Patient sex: M
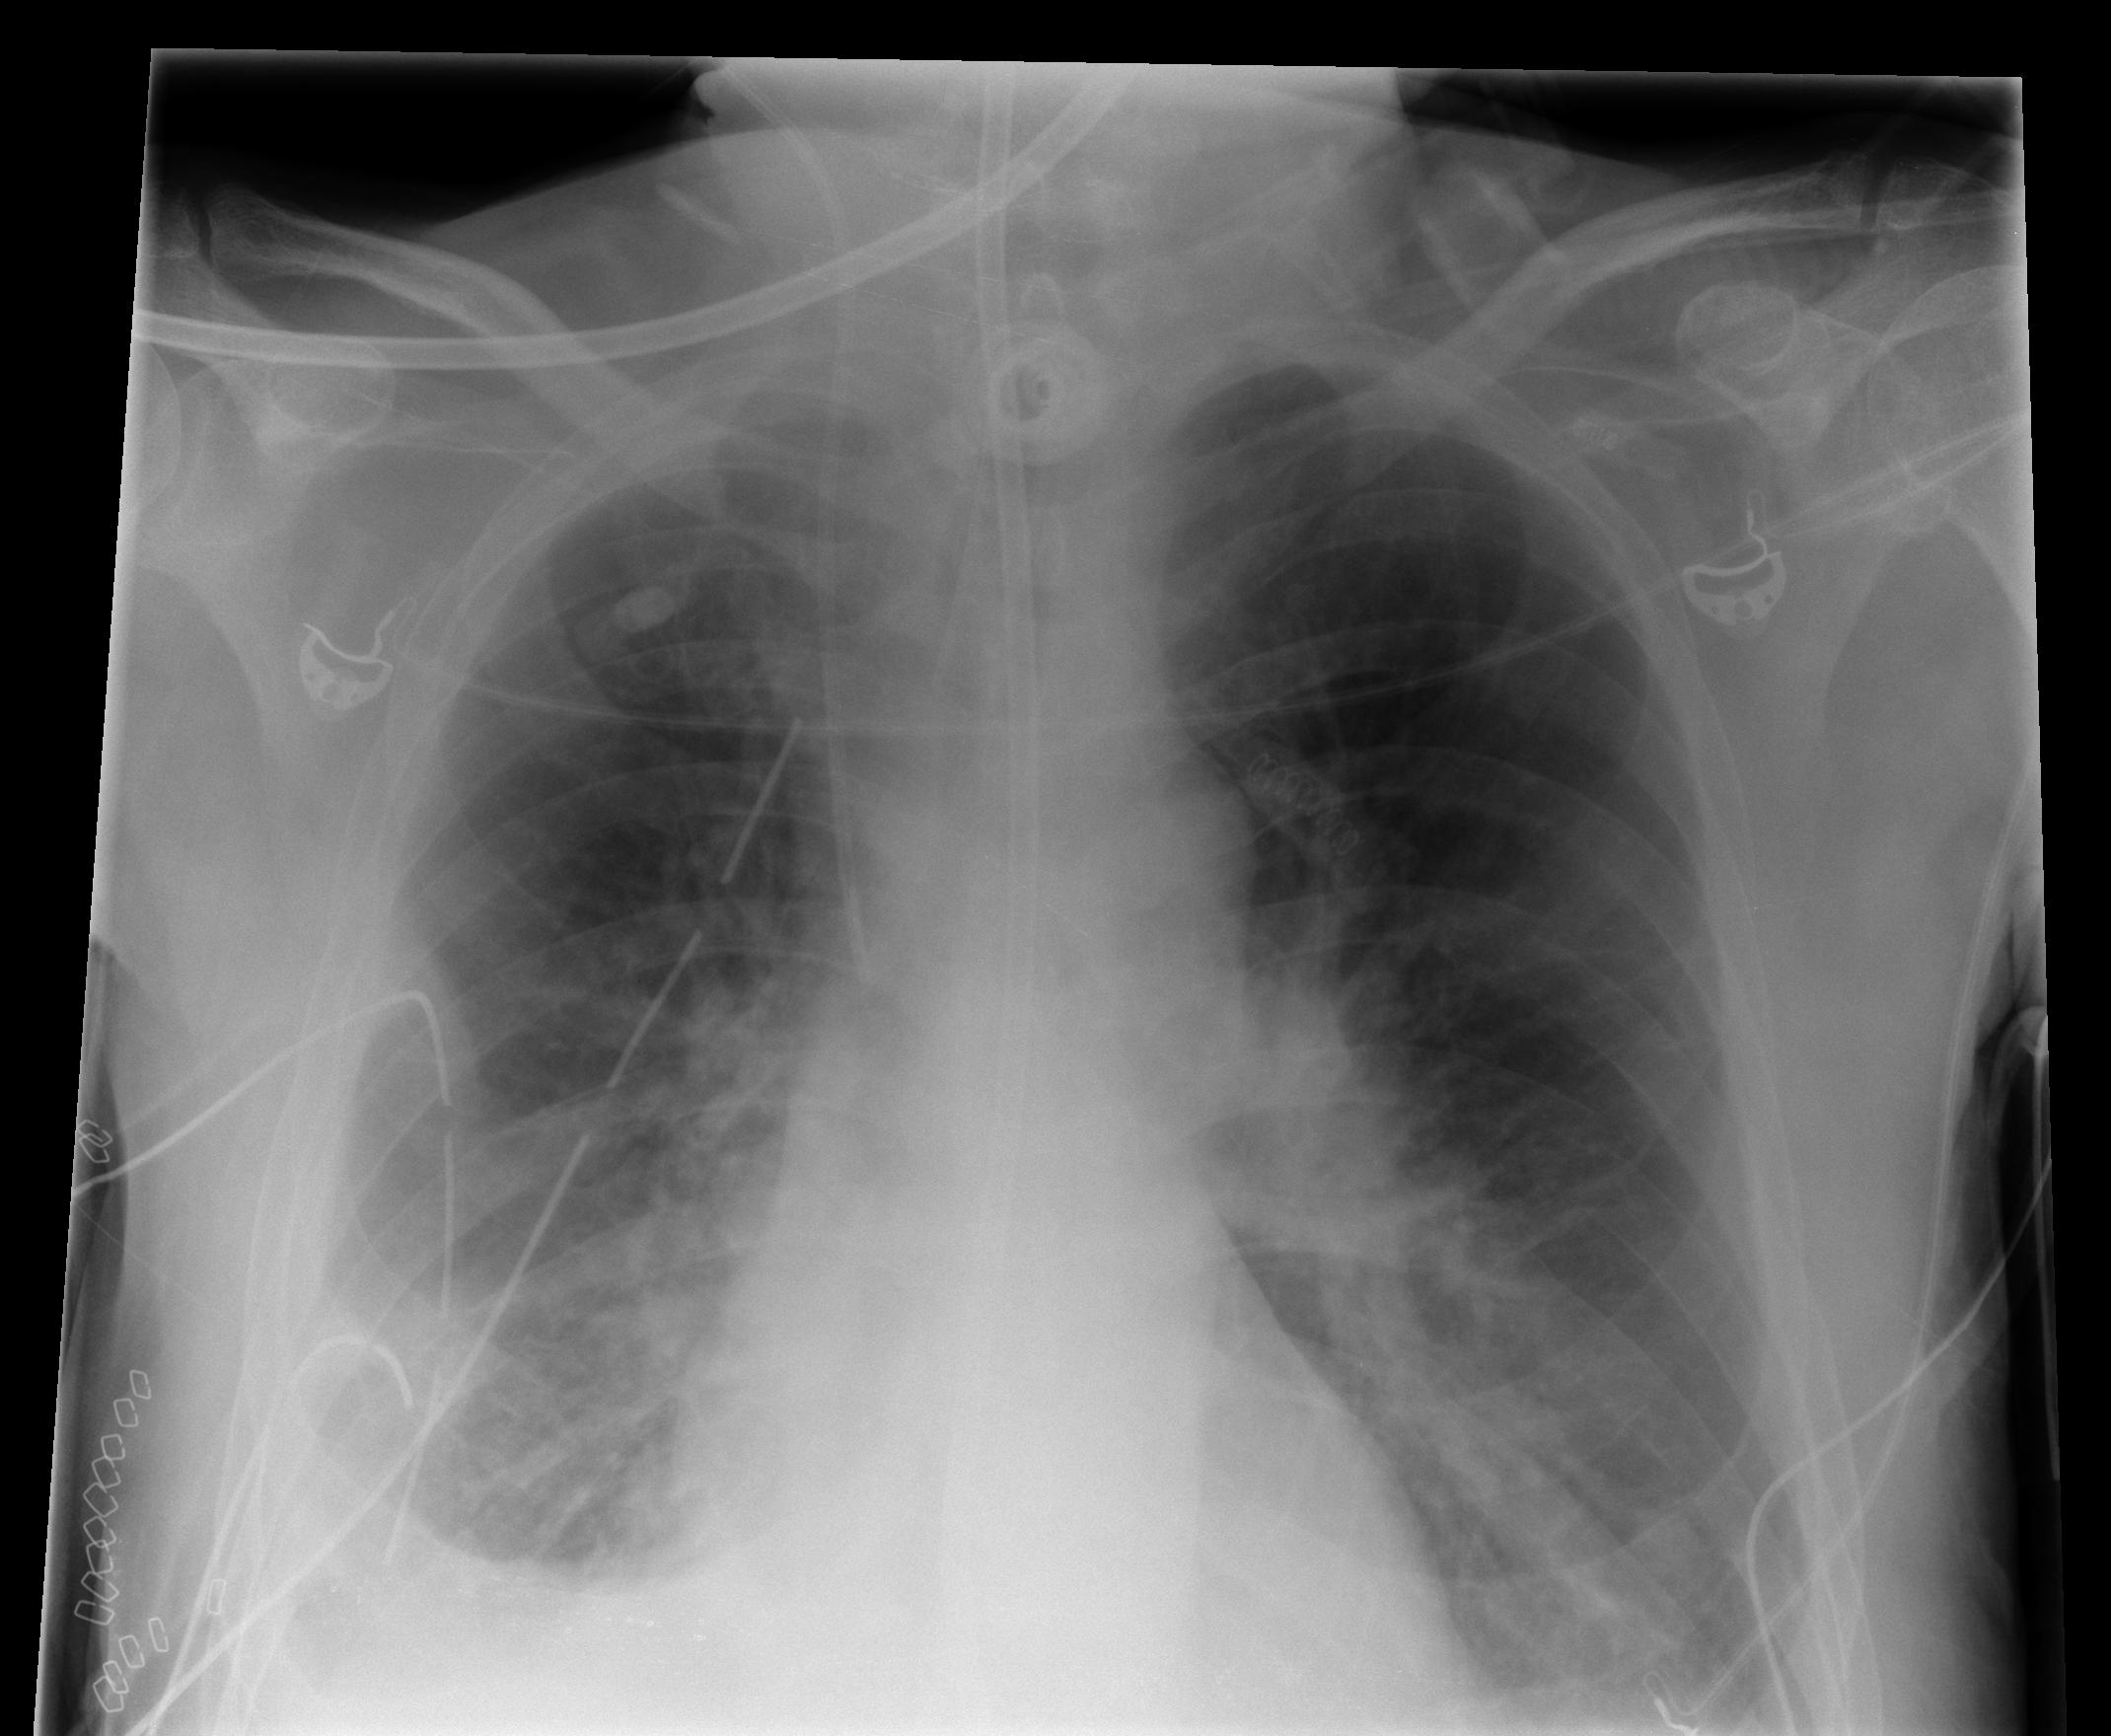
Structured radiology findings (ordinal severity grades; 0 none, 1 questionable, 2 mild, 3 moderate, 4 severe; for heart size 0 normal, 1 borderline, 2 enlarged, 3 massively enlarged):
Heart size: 0
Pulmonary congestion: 2
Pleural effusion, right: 2
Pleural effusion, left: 0
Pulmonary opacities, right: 2
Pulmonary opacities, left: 2
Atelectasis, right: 2
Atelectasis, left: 2